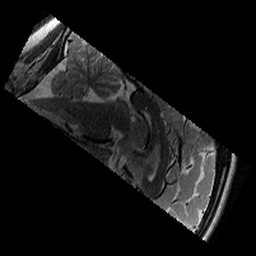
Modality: T2w
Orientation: sagittal
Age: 12
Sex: male
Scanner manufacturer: siemens
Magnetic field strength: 3 T
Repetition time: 9.23 s
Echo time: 0.067 s